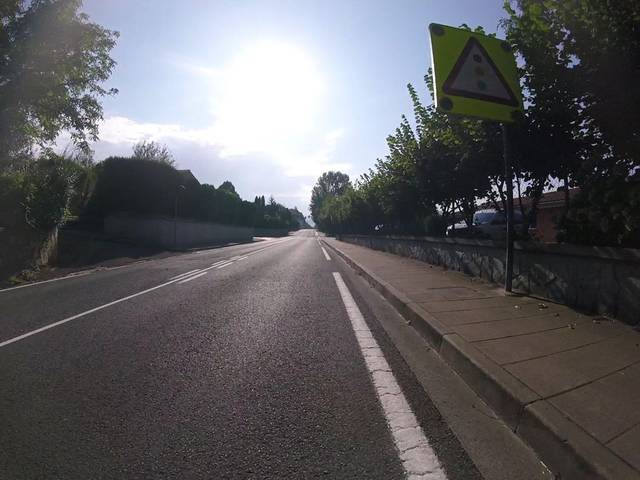
Region: Spain
Coordinates: 43.304, -1.875